Question: i just create a new chart with achartengine and i notice that when i move the chart it go over the x and y axis. thanks to Dan this problem solve by update my achartengine to 1.1.0 ver.
anyway i saw that this problem has been solve at the achartengine demoes but i can't understead why it doesn't fix the problem at my chart.

i guess it something that i do wrong, my xml code is :
'''
<RelativeLayout
android:id="@+id/rlMyChartsGridDown"
android:layout_width="wrap_content"
android:layout_height="wrap_content"
android:layout_alignParentLeft="true"
android:layout_below="@+id/rlMyChartsTopGrid"
android:background="@drawable/weeks_grid_down" >
<LinearLayout
android:id="@+id/chart"
android:layout_width="fill_parent"
android:layout_height="fill_parent"
android:layout_alignParentLeft="true"
android:layout_alignParentTop="true"
/>
'''
my java code is:
'''
public GraphicalView weightView(Context context) {
manageData = new ManageData(context);
TimeSeries series = new TimeSeries("The day");
TimeSeries maxSeries = new TimeSeries("Max Weight");
TimeSeries minSeries = new TimeSeries("Min Weight");
int count = 0;
float sum = 0;
float max = 0;
int preWeek = 0;
manageData.open();
cursor = manageData.getProfile();
manageData.close();
if ((cursor.moveToFirst()) && (cursor.getCount() != 0)) {
weightUnit = cursor.getString(C_PROFILE_WEIGHT_UNIT);
weight = cursor.getFloat(C_PROFILE_WEIGHT);
bmi = cursor.getFloat(C_PROFILE_BMI);
weightGain();
cursor.close();
minSeries.add(0,weight);
maxSeries.add(0,weight);
minSeries.add(12,weight+1);
maxSeries.add(12,weight+2);
minSeries.add(42,weight+minWeight);
maxSeries.add(42,weight+maxWeight);
}
manageData.open();
Cursor cursor = manageData.getDiaryInfo();
manageData.close();
cursor.moveToFirst();
if (cursor.getCount() > 0) {
preWeek = cursor.getInt(DIARY_WEEK);
}
while (!cursor.isAfterLast()) {
if ((cursor.getInt(DIARY_WEEK) == preWeek)
&& (cursor.getFloat(WEIGHT) != 0)) {
count++;
sum = sum + cursor.getFloat(WEIGHT);
cursor.moveToNext();
} else {
if (count != 0) {
series.add(preWeek, sum / count);
if (max < sum / count) {
max = sum / count;
}
}
sum = 0;
count = 0;
preWeek = cursor.getInt(DIARY_WEEK);
if (cursor.getFloat(WEIGHT) != 0) {
count++;
sum = sum + cursor.getFloat(WEIGHT);
}
cursor.moveToNext();
}
}
if (max < sum / count) {
max = sum / count;
}
series.add(preWeek, sum / count);
cursor.close();
XYMultipleSeriesDataset dataset = new XYMultipleSeriesDataset();
dataset.addSeries(series);
dataset.addSeries(minSeries);
dataset.addSeries(maxSeries);
XYMultipleSeriesRenderer mRenderer = new XYMultipleSeriesRenderer();
// Customization Weight line
XYSeriesRenderer renderer = new XYSeriesRenderer();
renderer.setColor(0xff154916);
renderer.setLineWidth(3);
renderer.setPointStyle(PointStyle.CIRCLE);
renderer.setFillPoints(true);
// Customization maxWeight line
XYSeriesRenderer rendererMax = new XYSeriesRenderer();
rendererMax.setColor(0xff8EC239);
rendererMax.setLineWidth(2);
// Customization minWeight line
XYSeriesRenderer rendererMin = new XYSeriesRenderer();
rendererMin.setColor(0xffF7931E);
rendererMin.setLineWidth(2);
mRenderer.setMargins(new int[] {20, 35, 20, 20 });
mRenderer.setApplyBackgroundColor(true);
mRenderer.setBackgroundColor(Color.TRANSPARENT);
mRenderer.setMarginsColor(color);
mRenderer.addSeriesRenderer(renderer);
mRenderer.addSeriesRenderer(rendererMax);
mRenderer.addSeriesRenderer(rendererMin);
mRenderer.setYLabelsColor(0, Color.BLACK);
mRenderer.setXLabelsColor(Color.BLACK);
mRenderer.setLabelsTextSize(18);
mRenderer.setAxesColor(Color.BLACK);
mRenderer.setLabelsColor(Color.BLACK);
mRenderer.setYLabelsAlign(Align.RIGHT);
// mRenderer.setYAxisAlign(Align.LEFT, 0);
mRenderer.setXTitle("Week");
if(weightUnit.equals("kg")){
mRenderer.setYTitle("Weight (kg)");
} else {
mRenderer.setYTitle("Weight (lb)");
}
mRenderer.setZoomButtonsVisible(true);
mRenderer.setLabelsColor(0xff418614);
mRenderer.setLegendTextSize(15);
mRenderer.setPointSize(5);
// mRenderer.setZoomEnabled(false, false);
// mRenderer.setPanEnabled(true, false);
mRenderer.setXAxisMax(43);
mRenderer.setXAxisMin(0);
if(max>maxWeight + weight){
mRenderer.setYAxisMax(max + 10);
} else {
mRenderer.setYAxisMax(maxWeight + weight + 10);
}
mRenderer.setYAxisMin(0);
return ChartFactory.getLineChartView(context, dataset, mRenderer);
}
'''
my main java code is:
'''
public void onClick(View v) {
switch (v.getId()) {
case R.id.tbMyChartsWeight:
tbMyChartsWeight.setChecked(true);
tbMyChartsWaist.setChecked(false);
tbMyChartsMood.setChecked(false);
line = new LineGraph();
gView = line.weightView(this);
layout = (LinearLayout) findViewById(R.id.chart);
layout.removeAllViews();
layout.addView(gView);
return;
case R.id.tbMyChartsWaist:
tbMyChartsWeight.setChecked(false);
tbMyChartsWaist.setChecked(true);
tbMyChartsMood.setChecked(false);
line = new LineGraph();
gView = line.waistView(this);
layout = (LinearLayout) findViewById(R.id.chart);
layout.removeAllViews();
layout.addView(gView);
return;
case R.id.tbMyChartsMood:
tbMyChartsWeight.setChecked(false);
tbMyChartsWaist.setChecked(false);
tbMyChartsMood.setChecked(true);
line = new LineGraph();
gView = line.mentalView(this);
layout = (LinearLayout) findViewById(R.id.chart);
layout.removeAllViews();
layout.addView(gView);
return;
default:
break;
}
'''
}
i hope someone can help me with that
and i'm sorry for my bad english
thanks for you all :]
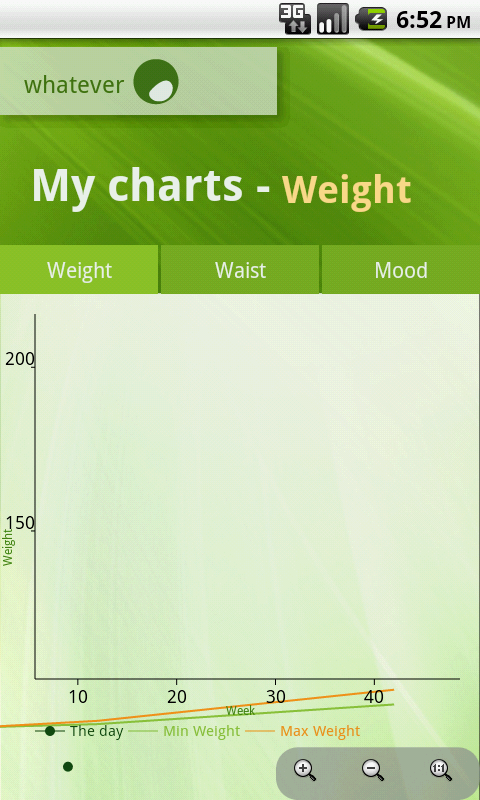
Answer: You are using a transparent background. You can fix this by using other background type or don't set any background.